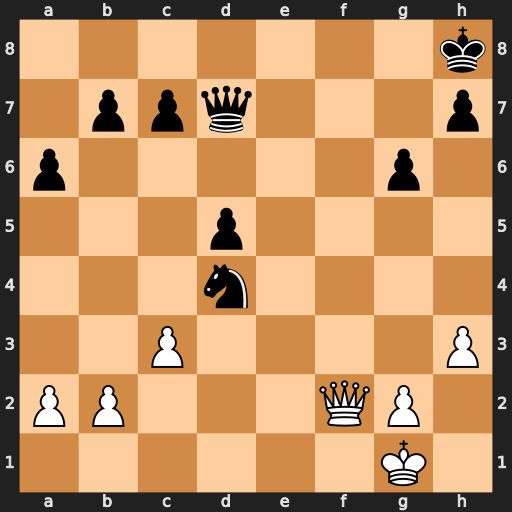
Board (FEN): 7k/1ppq3p/p5p1/3p4/3n4/2P4P/PP3QP1/6K1
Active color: w
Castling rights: -
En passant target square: -
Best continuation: Qf8#